Question: I've got a file submit form and I want to change how the buttons look. Previously, I've done it this way, by wrapping the form inputs into divs and then using CSS to make the divs look a certain way.
However, It doesn't seem to work for the file submit button #myFile. It just places the button inside of the div. Whereas the submit button looks how I want it to look. Anyway to fix this? I would like the Choose File button to look like the submit button. Just text, no gray oval.

'''
<form id="dataform" action="submit" method="post" enctype="multipart/form-data">
<div id="btn_upload_data">
<input type="file" name="myfile" id="myFile"/>
</div>
<div id="btn_sub_data">
<input type="submit" id="data_submit" value="Submit File"/>
</div>
</form>
'''
Some CSS:
'''
div#btn_upload_data input {
cursor:pointer;
padding-top:40px;
padding-bottom:60px;
width:130px;
height:0px;
background-color:#a6e79b;
border: none;
text-align:center;
display:inline-block;
float:left;
white-space: pre-wrap;
}
'''
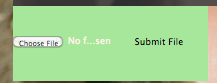
Answer: Try using
'''
#btn_upload_data input[type="file"] {
opacity: 0;
filter: aplha(opacity=0);
}
'''
And then place a text inside the div as Choose File.
'''
<div id="btn_upload_data" title="No File Chosen"> // if title needed
<input type="file" name="myfile" id="myFile"/>
Choose File...
</div>
'''
There is no alternate way of editing it. It is a pre-defined input type file's style. That is set by the OS itself. So you cannot edit that! You need to override it completely.